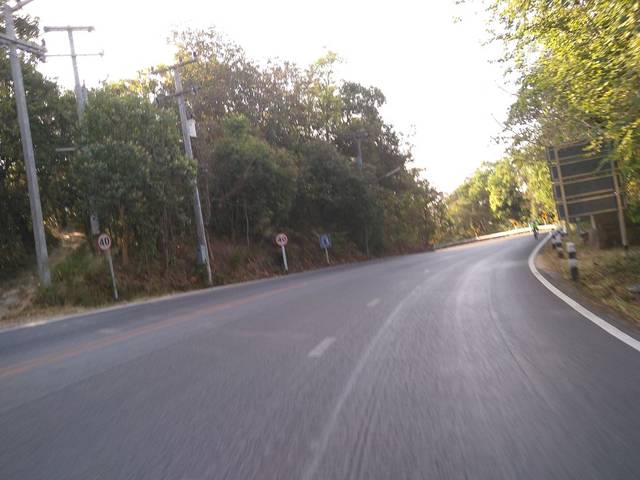
Region: Thailand
Coordinates: 18.789, 98.922